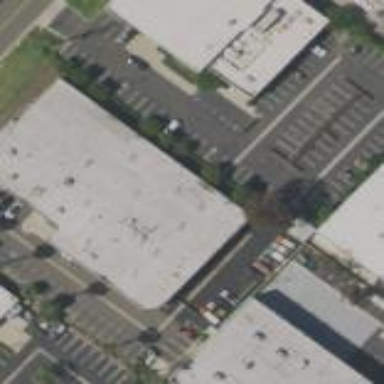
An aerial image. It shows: Commercial building.